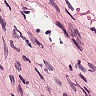
Metastatic tissue present: no